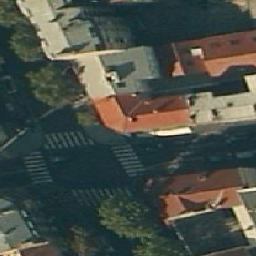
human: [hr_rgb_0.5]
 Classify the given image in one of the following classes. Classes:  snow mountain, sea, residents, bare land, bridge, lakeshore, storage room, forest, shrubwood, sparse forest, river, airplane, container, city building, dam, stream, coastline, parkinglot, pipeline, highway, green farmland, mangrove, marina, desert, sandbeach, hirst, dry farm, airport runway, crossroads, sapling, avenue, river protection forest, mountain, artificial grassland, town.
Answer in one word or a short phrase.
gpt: city building